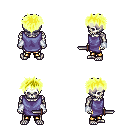
a pixel art fantasy rpg character, male body template, skeleton, chain tabard jacket, gold greaves, gold bedhead hairstyle, white cloth bracers, dagger, four views (front, back, left, right), 2x2 character sprite sheet, small pixel art, hard edges, no anti-aliasing